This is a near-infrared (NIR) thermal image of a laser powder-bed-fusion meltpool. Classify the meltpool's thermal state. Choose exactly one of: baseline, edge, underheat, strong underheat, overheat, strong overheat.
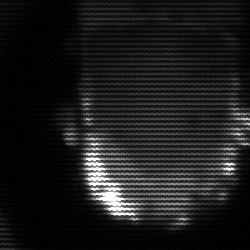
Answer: baseline